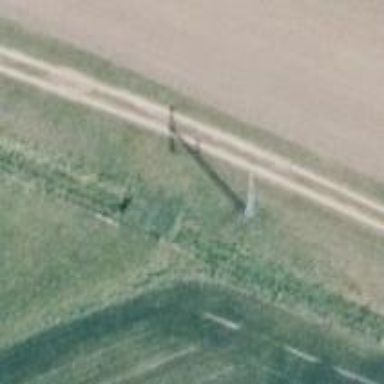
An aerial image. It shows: Power pole.